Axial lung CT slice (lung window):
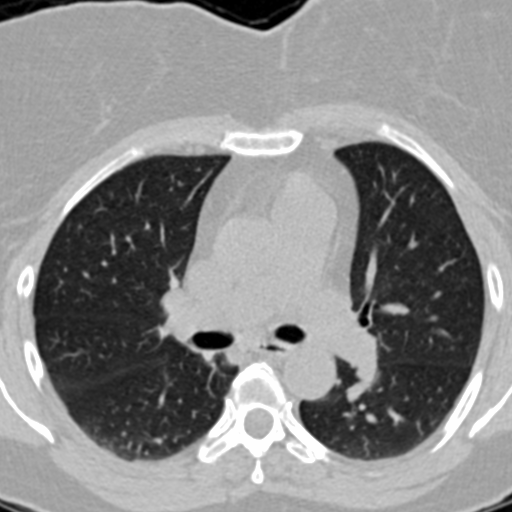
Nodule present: no